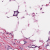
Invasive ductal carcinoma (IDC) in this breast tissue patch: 1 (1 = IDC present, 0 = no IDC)